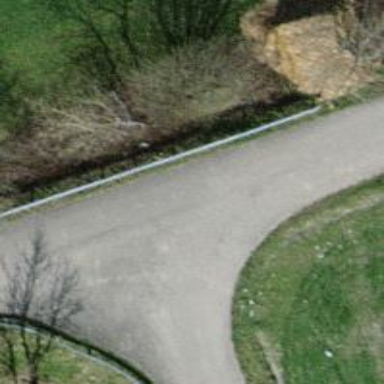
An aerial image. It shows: Unclassified road with asphalt surface.